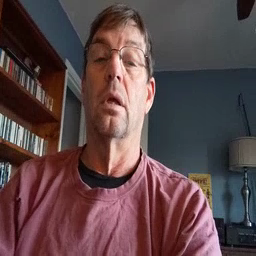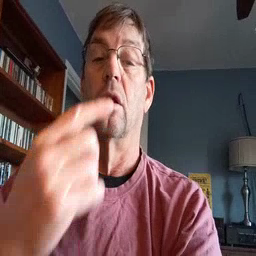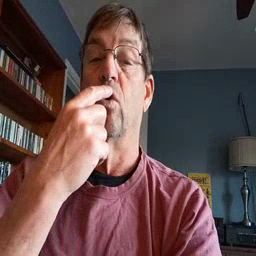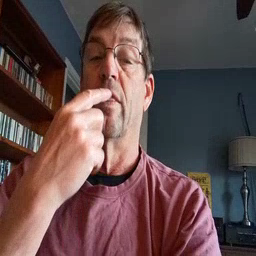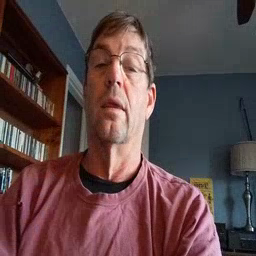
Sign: tooth